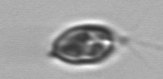
Label: Chrysochromulina